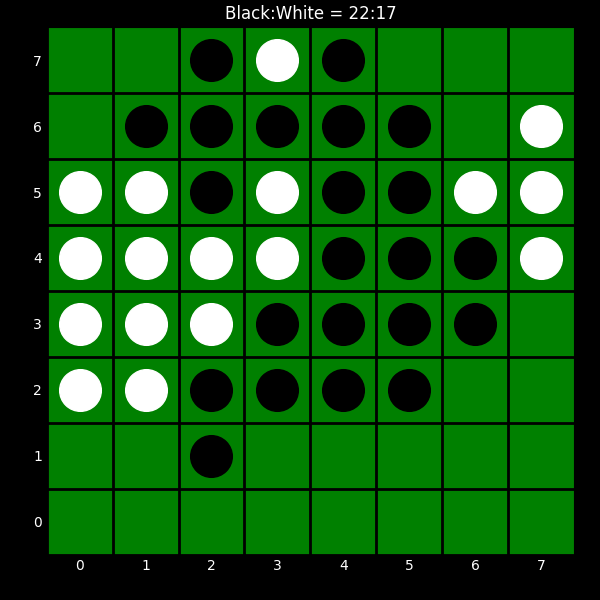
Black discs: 22
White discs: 17